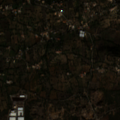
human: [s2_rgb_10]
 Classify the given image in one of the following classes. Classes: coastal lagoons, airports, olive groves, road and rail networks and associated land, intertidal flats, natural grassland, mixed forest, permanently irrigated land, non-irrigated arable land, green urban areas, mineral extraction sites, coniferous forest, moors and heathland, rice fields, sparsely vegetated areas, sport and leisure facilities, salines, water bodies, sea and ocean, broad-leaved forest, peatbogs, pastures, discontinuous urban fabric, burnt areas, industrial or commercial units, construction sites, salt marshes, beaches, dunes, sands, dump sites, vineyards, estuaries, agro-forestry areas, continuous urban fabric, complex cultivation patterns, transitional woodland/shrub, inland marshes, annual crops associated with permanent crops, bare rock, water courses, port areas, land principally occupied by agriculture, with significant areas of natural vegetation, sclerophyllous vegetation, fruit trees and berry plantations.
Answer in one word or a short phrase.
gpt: olive groves, complex cultivation patterns, land principally occupied by agriculture, with significant areas of natural vegetation, sclerophyllous vegetation